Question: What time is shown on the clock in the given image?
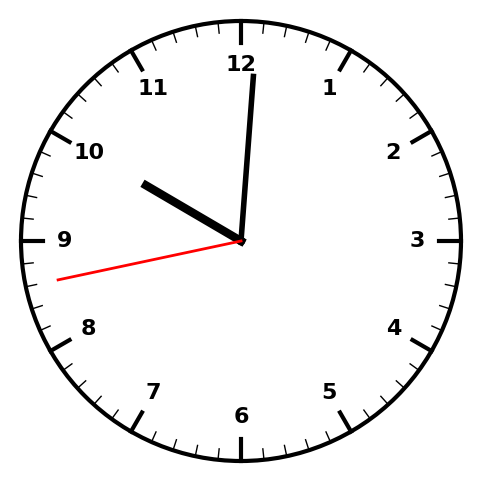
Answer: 10:00:43